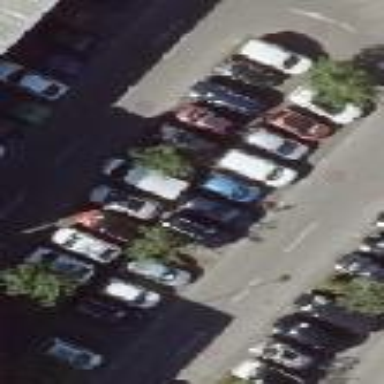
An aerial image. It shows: Parking area with surface.